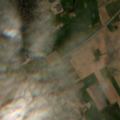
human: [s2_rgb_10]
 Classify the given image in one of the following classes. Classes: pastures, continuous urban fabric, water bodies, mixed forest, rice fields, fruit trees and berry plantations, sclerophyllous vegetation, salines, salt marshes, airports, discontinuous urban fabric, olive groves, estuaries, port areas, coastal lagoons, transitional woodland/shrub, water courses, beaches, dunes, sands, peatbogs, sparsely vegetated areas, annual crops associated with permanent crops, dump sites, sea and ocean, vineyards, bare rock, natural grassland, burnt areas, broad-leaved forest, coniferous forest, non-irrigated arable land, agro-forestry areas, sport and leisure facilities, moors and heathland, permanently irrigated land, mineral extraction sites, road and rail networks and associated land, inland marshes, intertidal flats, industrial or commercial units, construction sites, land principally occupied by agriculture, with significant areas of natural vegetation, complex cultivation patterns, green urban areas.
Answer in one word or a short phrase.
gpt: discontinuous urban fabric, industrial or commercial units, non-irrigated arable land, complex cultivation patterns